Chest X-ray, PA view. Patient: 52 years old, sex F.
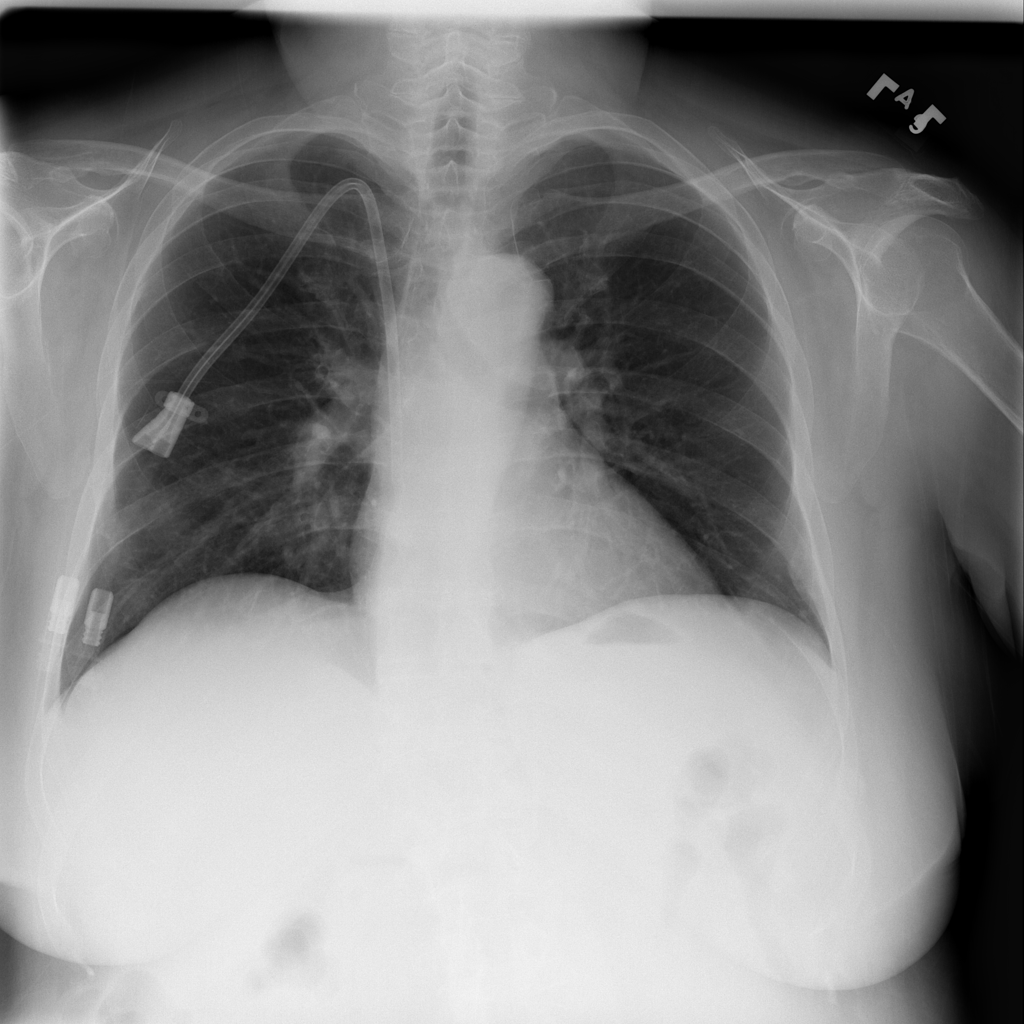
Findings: No Finding